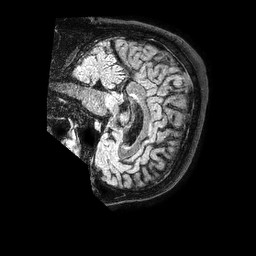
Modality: FLAIR
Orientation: sagittal
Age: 63
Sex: male
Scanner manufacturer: philips
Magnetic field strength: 1.5 T
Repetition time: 4.8 s
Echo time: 0.3 s